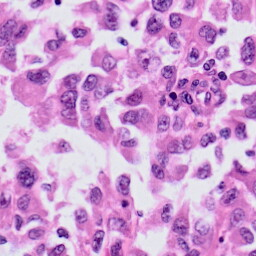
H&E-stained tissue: Skin